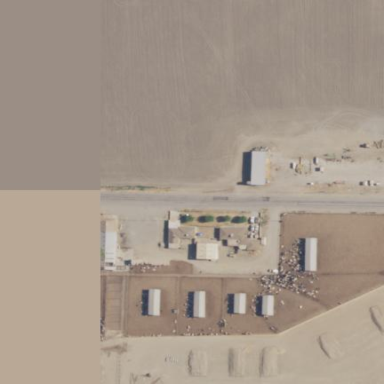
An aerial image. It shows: Farmyard area.